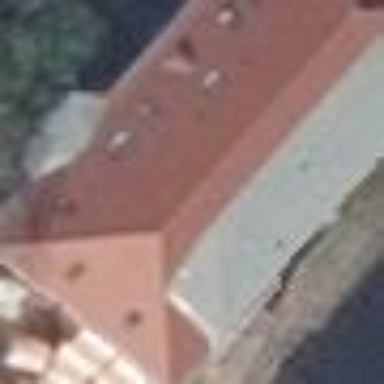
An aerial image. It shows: Residential building with hipped roof.